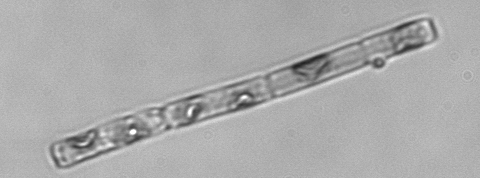
Label: Guinardia_delicatula